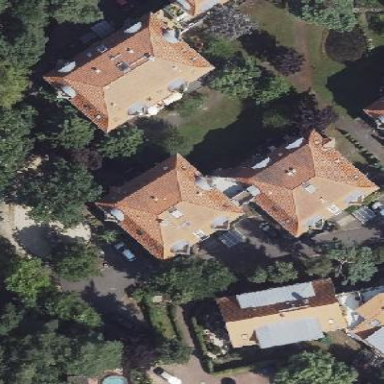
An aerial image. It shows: Apartments building with mansard roof.